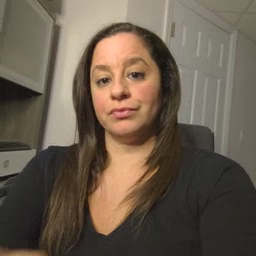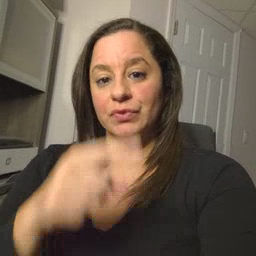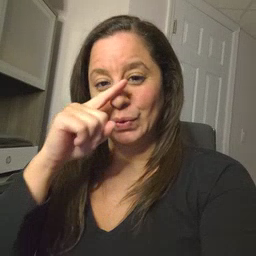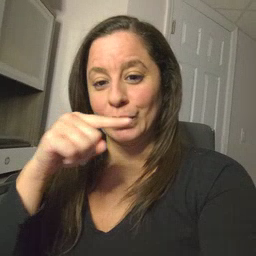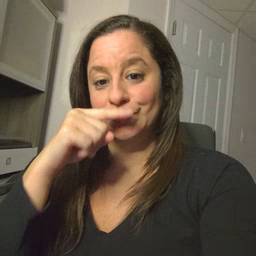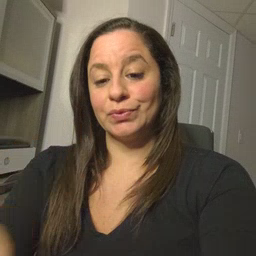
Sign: noisy